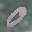
Label: 0